Question: Count the number of objects in the diagram.
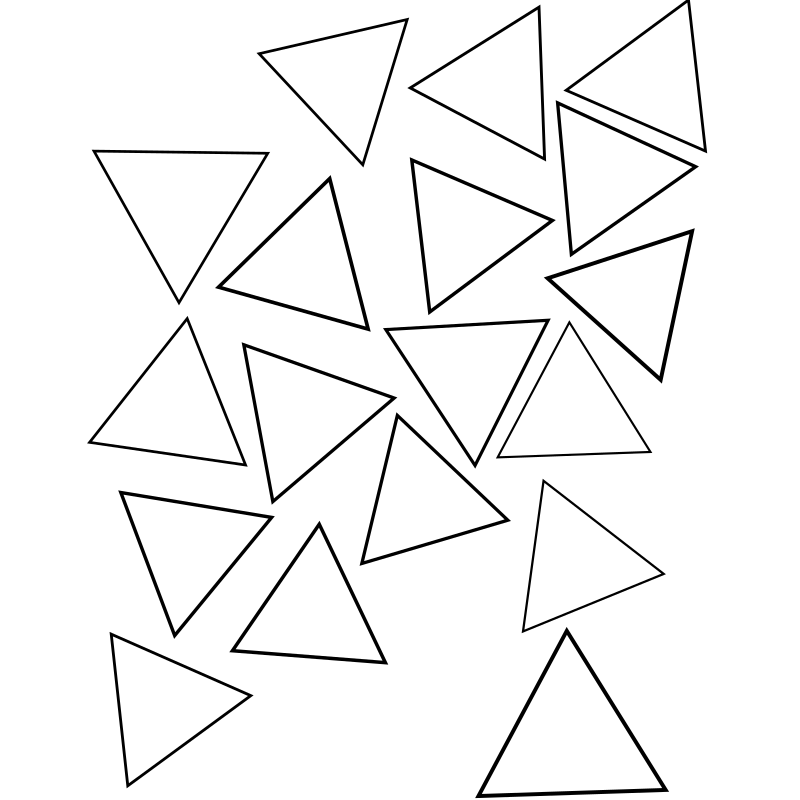
Answer: 18